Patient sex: M
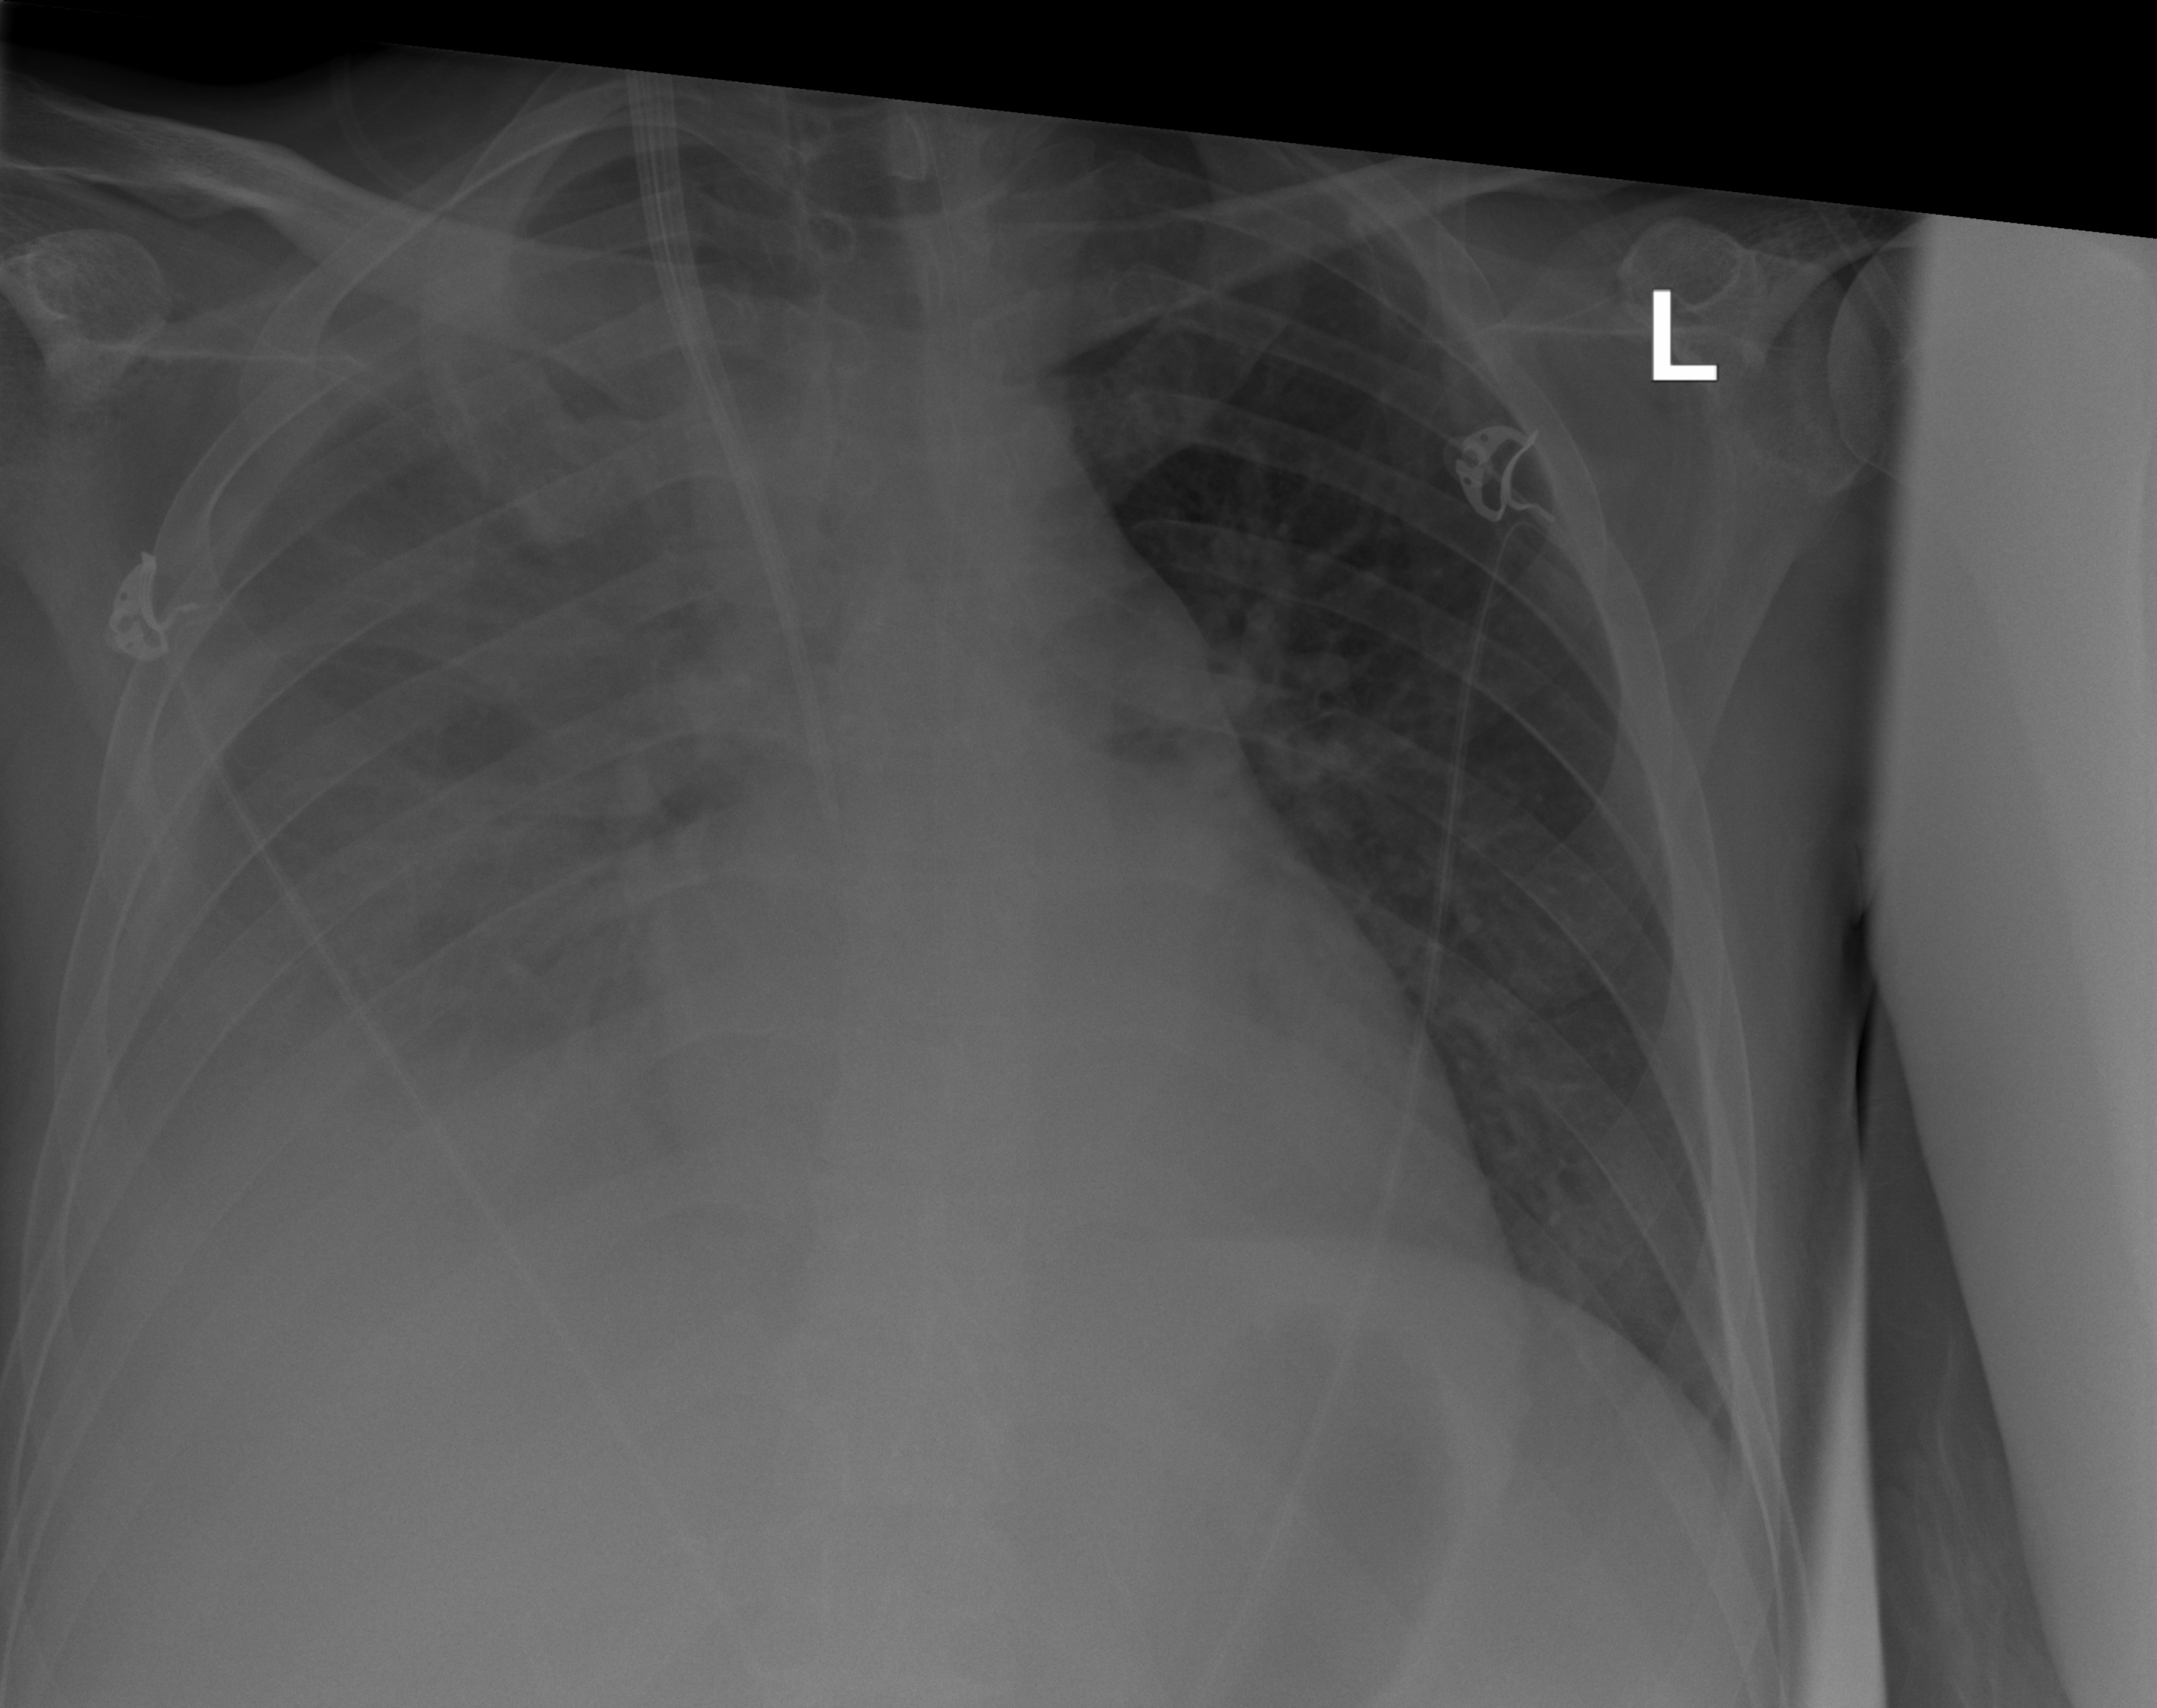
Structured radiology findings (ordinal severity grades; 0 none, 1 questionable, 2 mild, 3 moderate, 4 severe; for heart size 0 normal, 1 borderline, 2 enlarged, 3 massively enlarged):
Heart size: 1
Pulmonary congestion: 0
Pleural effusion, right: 3
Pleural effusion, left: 0
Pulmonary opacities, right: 0
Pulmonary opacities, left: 0
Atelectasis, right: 3
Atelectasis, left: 2